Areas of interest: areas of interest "Business Office Building"
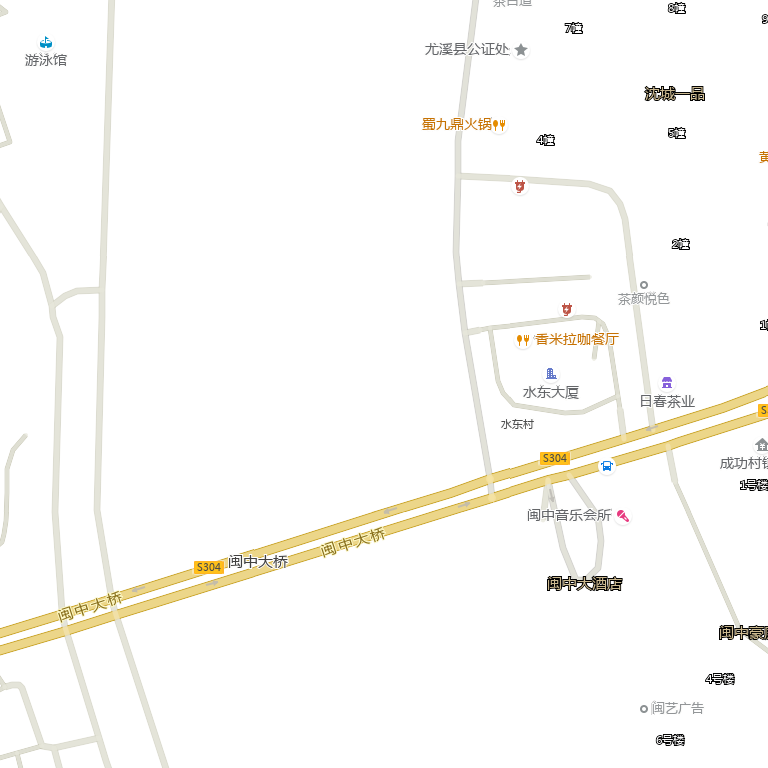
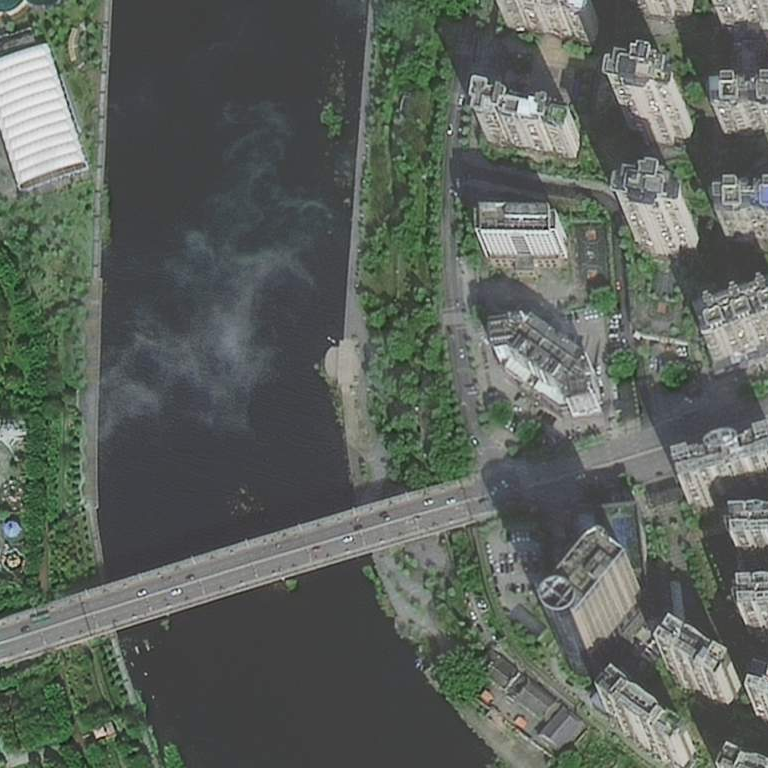